Question: On my site I have user groups setup to show different content based on what permission the user has.
Example here is my table:

The problem I'm getting is a bunch of notices stating:
- - - - -
it says the're coming from classes\User.php on line 105
which is this:
'''
public function hasPermission($key) {
//$group = $this->_db->query("SELECT * FROM groups WHERE id = ?", array($this->data()->group_id));
$group = $this->_db->get('groups', array('id', '=', $this->data()->group_id));
if($group->count()) {
$permissions = json_decode($group->first()->permissions, true);
if($permissions[$key] == true) {
return true;
}
}
return false;
}
'''
Line 105 is this: 'if($permissions[$key] == true) {'
When I call, for example, a different navigation to show up based on the users permission I do it like this:
'''
<?php
$user = new User;
if($user->hasPermission('owner')) {
include_once($_SERVER['DOCUMENT_ROOT']."/inc/navs/owner-nav.php");
}
elseif($user->hasPermission('renter')) {
include_once($_SERVER['DOCUMENT_ROOT']."/inc/navs/renters-nav.php");
}
elseif($user->hasPermission('admin')) {
include_once($_SERVER['DOCUMENT_ROOT']."/inc/navs/admin-nav.php");
}
elseif($user->hasPermission('new')) {
include_once($_SERVER['DOCUMENT_ROOT']."/inc/navs/newuser-nav.php");
}
elseif (!$user->hasPermission('nonuser')){
include_once($_SERVER['DOCUMENT_ROOT']."/inc/navs/newuser-nav.php");
}
'''
I get Notice messages for every permission except for the owner one because it's at the top of the list. If I put admin to the top of the list I don't get any Notices when I'm in admin mode and so on.
I don't understand why this is happening and was wondering if someone might have a solution.
I realize they are just notices and don't effect the site when I run it live, but it still throws an error file in my directory and just bugs me.
Anyways, if anyone has an idea or suggestion I would love to hear it.
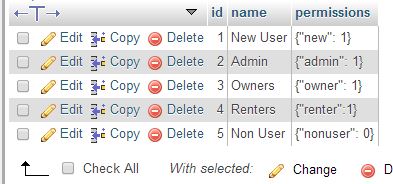
Answer: Change line 105 to
'''
if(isset($permissions[$key]) && $permissions[$key] == true)
'''